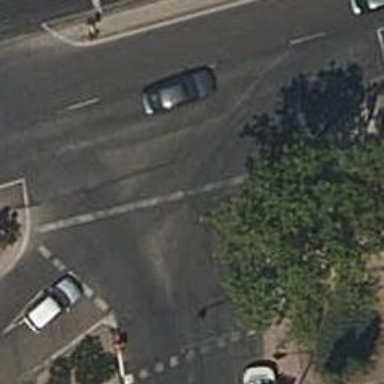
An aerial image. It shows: Road with traffic signals.